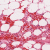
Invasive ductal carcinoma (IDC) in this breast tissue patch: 0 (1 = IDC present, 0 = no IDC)